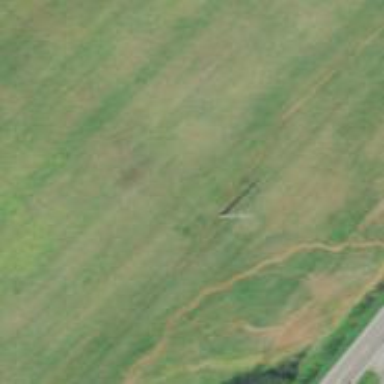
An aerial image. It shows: Power pole.